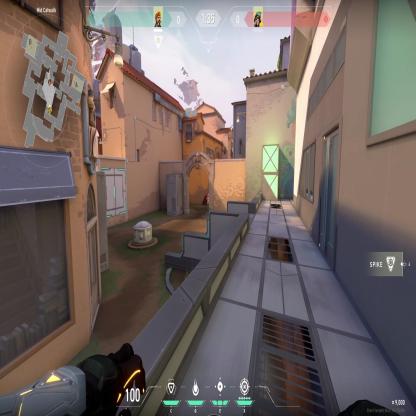
Label: enemy